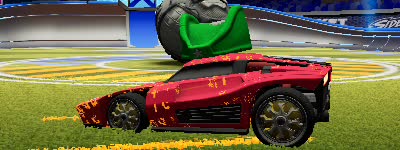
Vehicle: breakout